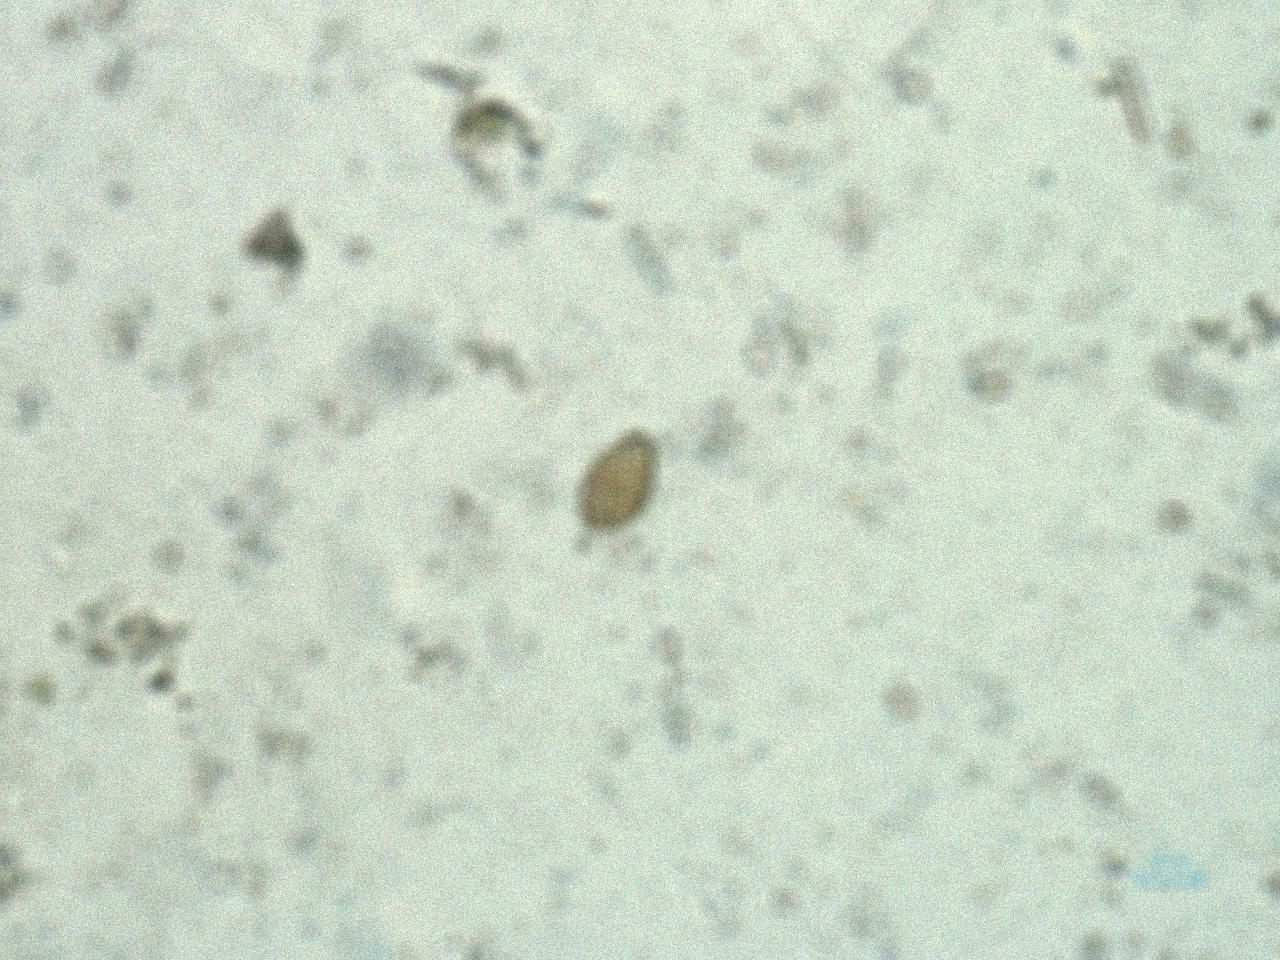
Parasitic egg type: Opisthorchis viverrine